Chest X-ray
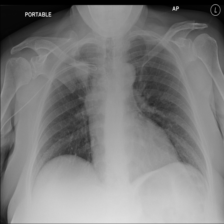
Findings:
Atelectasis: negative
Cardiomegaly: negative
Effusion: negative
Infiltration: negative
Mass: positive
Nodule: negative
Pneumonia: negative
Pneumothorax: negative
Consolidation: negative
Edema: negative
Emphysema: negative
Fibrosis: negative
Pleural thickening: negative
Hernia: negative